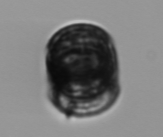
Label: Paralia_sulcata